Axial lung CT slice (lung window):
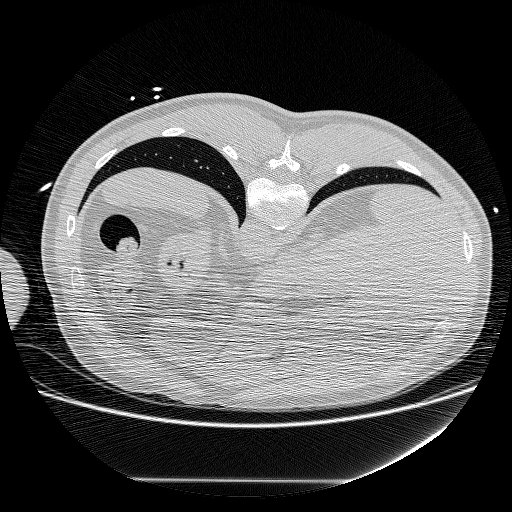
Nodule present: no